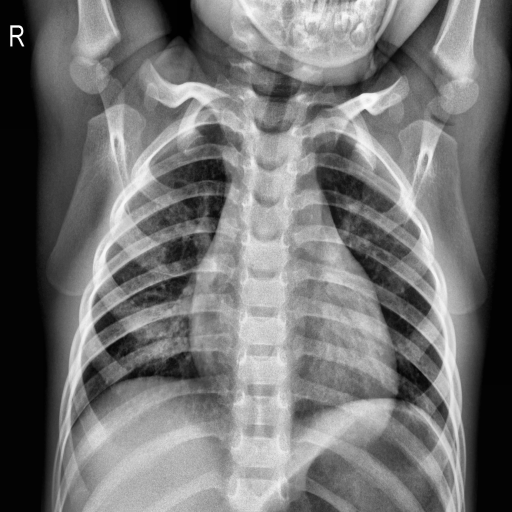
Finding: NORMAL